Question: Currently I have an image... A battery Icon...
'''
_MeterBar = [[UIImageView alloc] initWithFrame:CGRectMake(25, 40, 50, 40)];
_MeterBar.image = [UIImage imageNamed:@"battery-empty-icon.png"];
_MeterBar.backgroundColor = [UIColor clearColor];
'''
I am attempting to add an animation that shows the battery loading to a specific point of the battery when a value is fetched from a web server.
Fetching the value is no problem but adding the animation is an issue. I basically copied and pasted some code a user answered before but I am stuck :/. When I add the animation, there is no image.....
'''
CABasicAnimation *scaleToValue = [CABasicAnimation animationWithKeyPath:@"transform.scale.x"];
scaleToValue.toValue = [NSNumber numberWithFloat:100.0f];
scaleToValue.fromValue = [NSNumber numberWithFloat:0];
scaleToValue.duration = 1.0f;
scaleToValue.delegate = self;
_MeterBar.layer.anchorPoint = CGPointMake(0.5, 1);
[_MeterBar.layer addAnimation:scaleToValue forKey:@"scaleRight"];
CGAffineTransform scaleTo = CGAffineTransformMakeScale(1.0f, 50.0f);
_MeterBar.transform = scaleTo;
[_PowerNowView addSubview:_MeterBar];
'''
The battery icon is more wide than tall so I'm animating from 0 -> a percentage on the x axis.
If anyone has any hints, tips, or sample examples that does this exact animation, I would greatly appreciate your help :)
Thank you.
P.S. Heres the URL of the battery Icon i found : <URL>
Sorry for not being clear but I would like to have a color layer seperate of the battery icon...
I would like to create a bar over the battery image and have the bar dynamically animate with respect to the size of the battery.... not actually resize the battery image itself....
So there would be two layers, one for the battery that is mainly static in size and the other layer being the colored BAR, maybe a green color to represent the amount of the BATTERY image that is filled.
A good reference of what I would like to do is what the MINT application does, whose purpose is to record your bank statements.

The final animated battery above is very nice but I would just like to show a bar within the battery and animate it with respect to the pulled data value.
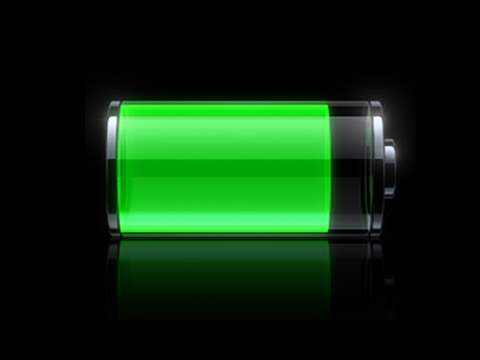
Answer: A couple of things.
Your scale of 100 would make your layer 100 times larger than normal. If it's 300 pixels on a side, a scale of 100 would display it as 30,000 pixels on a side.
You want your to scale value to 1.0, not 100.
Also, I'm not sure if scaling the transform multiplies the previous scale by a growing factor. If it does, then a starting scale value of 0 would prevent it from ever growing, since anything times zero is still zero. Try a from value of .0001 instead of 0.0,
If you want your battery image to grow from left to right, wouldn't you want your anchor point to be (0,.5) rather than (.5, 1)?
And, when you change the anchor point, it not only changes the center for transforms, but it moves the position of the image. You will need to adjust the position to compensate. I always have to scratch my head and think about it really hard (and usually get it wrong anyway) but I think you would want to shift the X position of your view to the right by half of it's width.
Note that scaling your image will cause it to stretch oddly. It will start out short and fat and stretch out to normal size.
It might be better to attach a CAShapeLayer to the view as a mask layer, and animate the shape layer's path from an empty rectangle (Width = 0, height = full height of view) to a rectangle that is the full size of the view. That would cause the view to animate in a "wipe" animation where it is revealed from left to right without stretching.